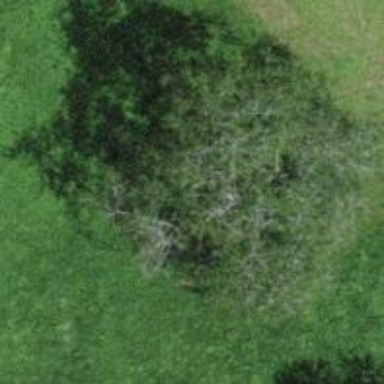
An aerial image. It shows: Beautiful tree in nature.